Question: I'm having an issue aligning a select dropdown and a button with Bootstrap. Here's a picture:

Here's the code, more or less:
'''
<form class="form-horizontal" action="." method="GET" role="form">
<div class="form-group">
<label class="col-lg-4 control-label" for="id_location">Location</label>
<div class="col-lg-6">
{% render_field form.location class='form-control' data-size='10' %}
</div>
<div class="col-lg-2">
<button class="btn btn-default" type="button" data-toggle="modal" data-target="#map_modal">Map</button>
</div>
</div>
</form>
'''
How can I get the Map button to line up with the select dropdown?
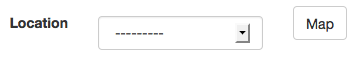
Answer: I just figured it out. The problem was that I had some generic code that output an unordered list of possible form errors above the select textbox. The problem was that if there were no errors, the code to create the unordered list would still be generated, but the list would be empty. This would throw off spacing.
See <URL> for a concrete example.
All I had to do was first check to see if there are errors before creating that unordered list. So now, the unordered list won't appear unless there are errors.
Thanks for everyone's help!